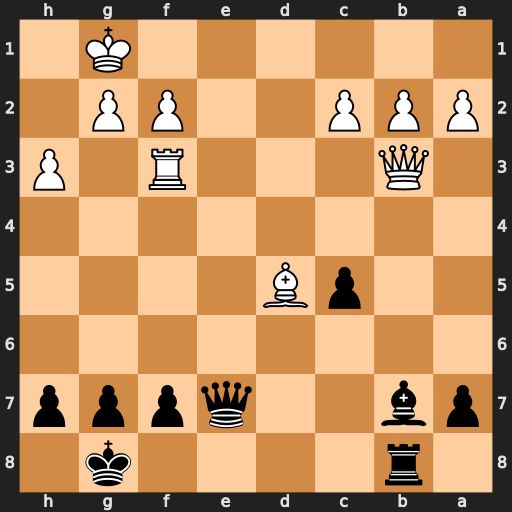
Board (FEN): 1r4k1/pb2qppp/8/2pB4/8/1Q3R1P/PPP2PP1/6K1
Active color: b
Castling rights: -
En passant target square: -
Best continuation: Qe1+ Kh2 Qe5+